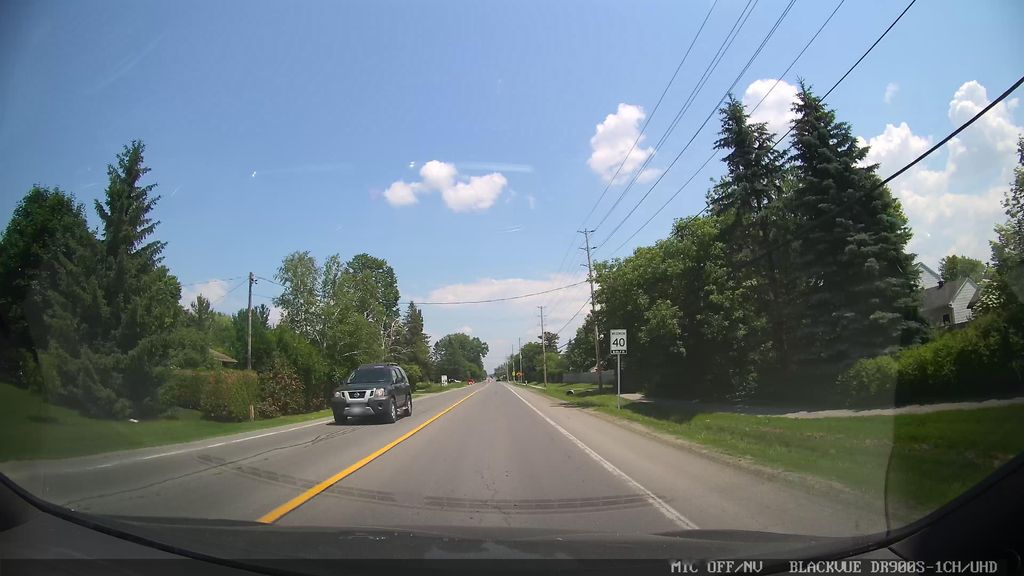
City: ottawa-gatineau